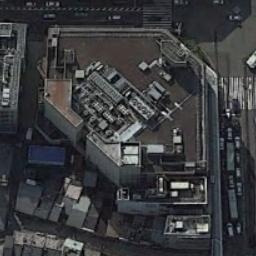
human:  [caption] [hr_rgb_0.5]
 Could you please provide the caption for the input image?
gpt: There are three trees in the picture .

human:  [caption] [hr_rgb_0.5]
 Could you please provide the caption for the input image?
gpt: A commercial area with some connected buildings is surrounded by some roads .

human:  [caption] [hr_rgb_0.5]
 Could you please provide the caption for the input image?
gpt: In a commercial district there are several tall buildings of different shapes and several roads with many cars .

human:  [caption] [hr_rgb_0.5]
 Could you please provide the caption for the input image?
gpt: The commercial area is near the road with many cars .

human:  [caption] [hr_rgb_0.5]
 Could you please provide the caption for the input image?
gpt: A building at the corner on a commercial area .